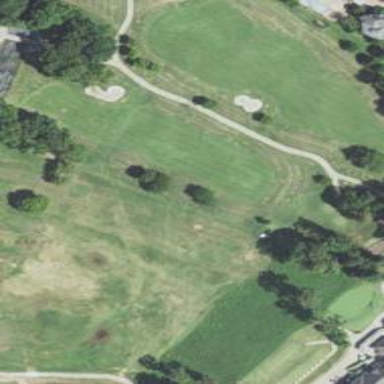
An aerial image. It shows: Grassy area designated as golf fairway.